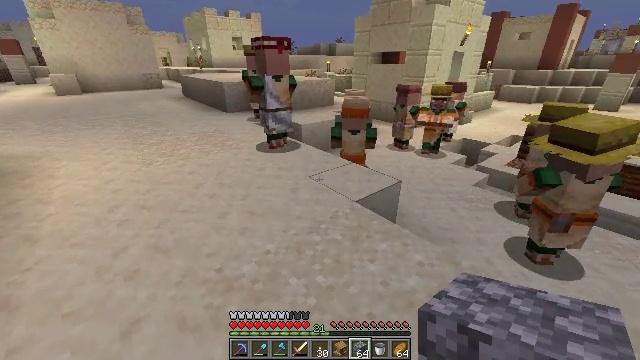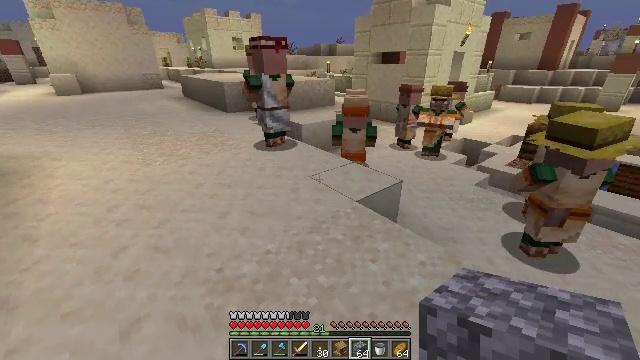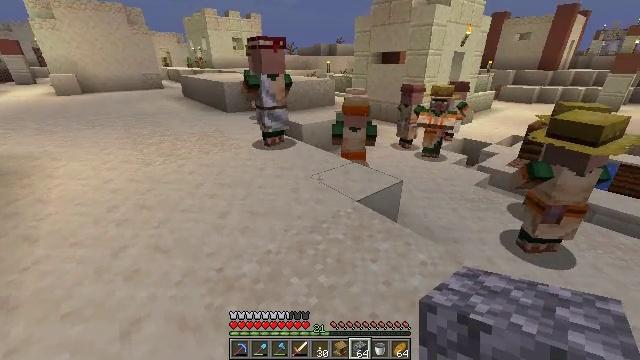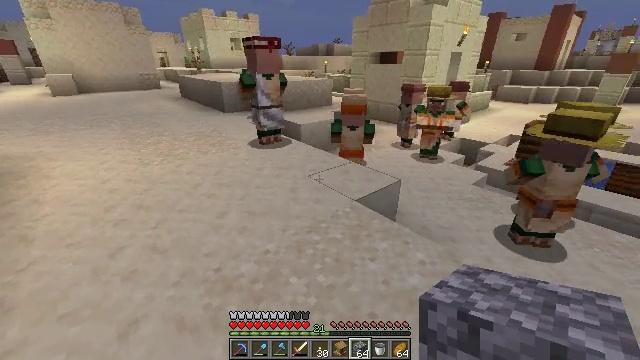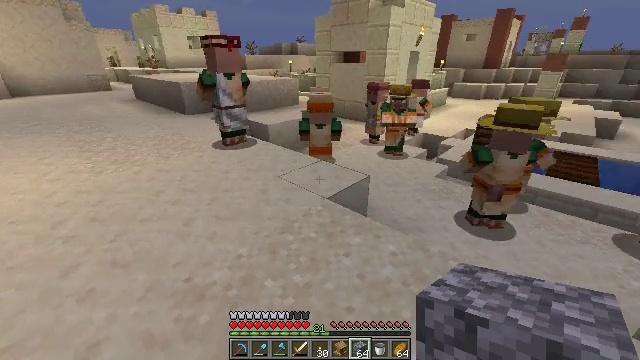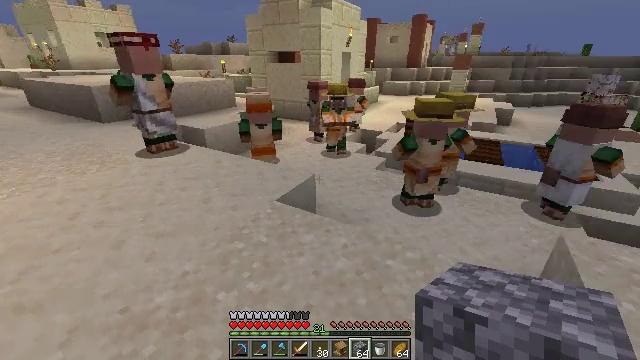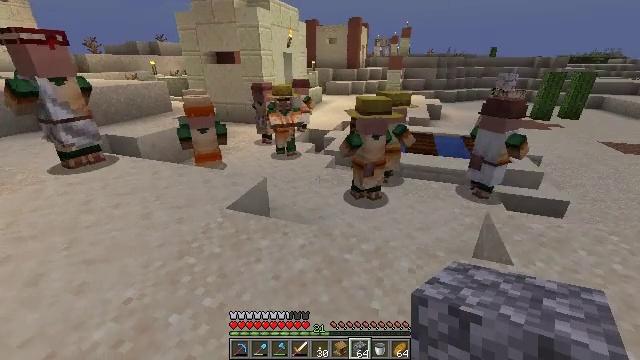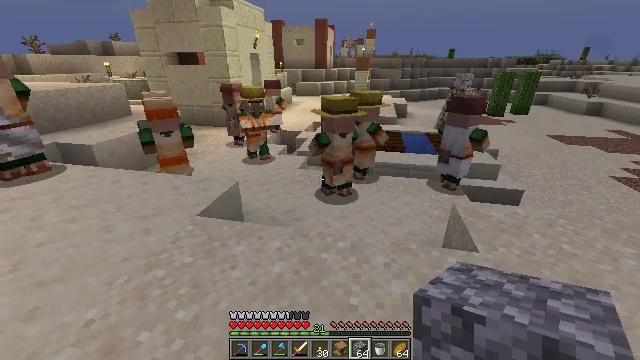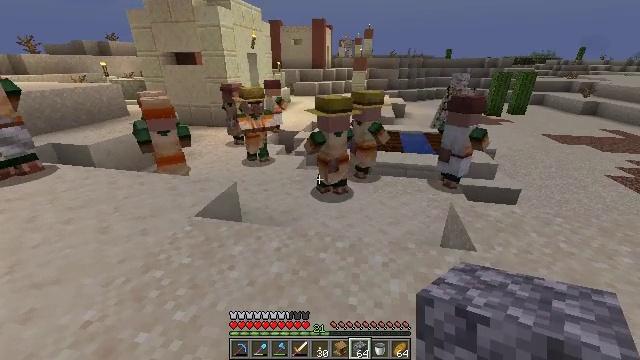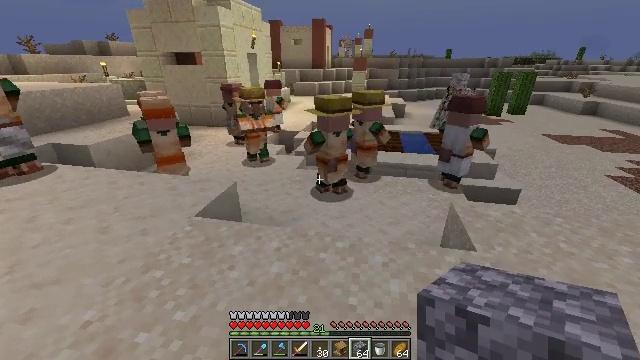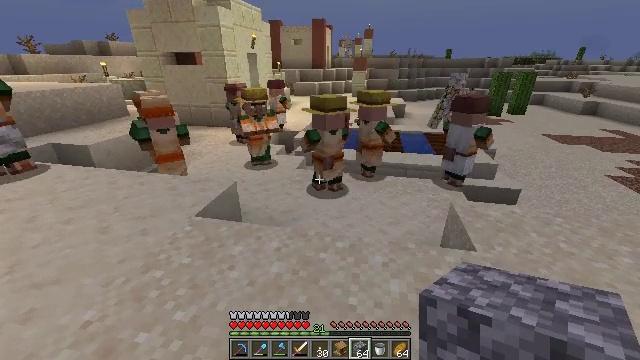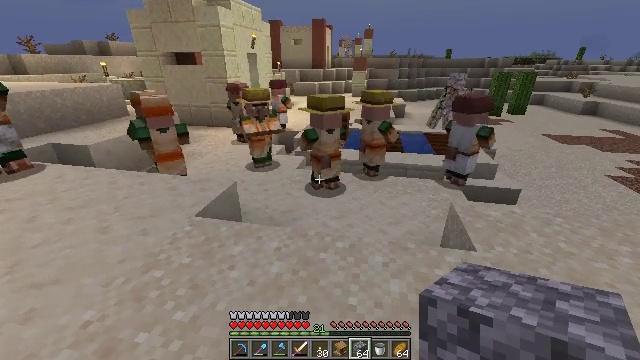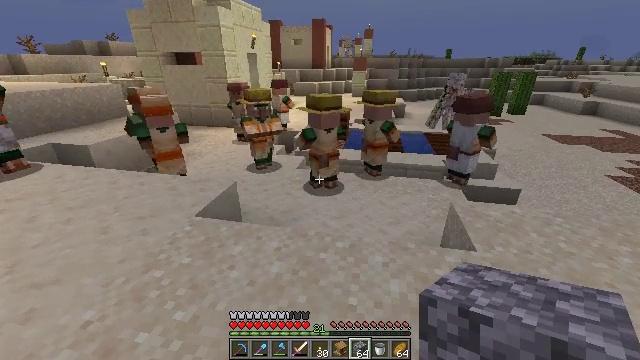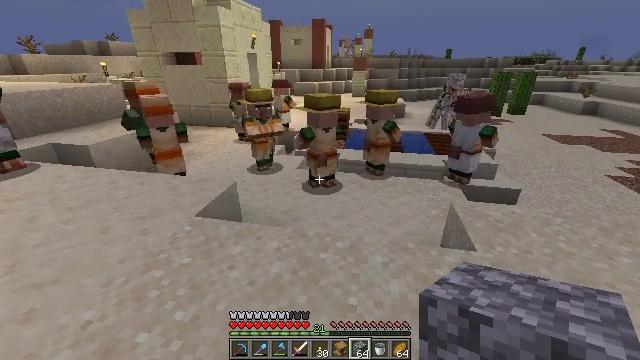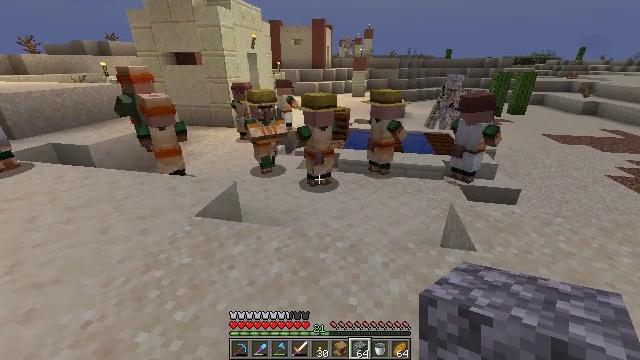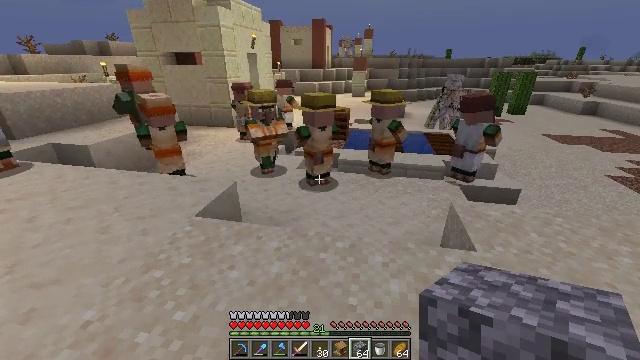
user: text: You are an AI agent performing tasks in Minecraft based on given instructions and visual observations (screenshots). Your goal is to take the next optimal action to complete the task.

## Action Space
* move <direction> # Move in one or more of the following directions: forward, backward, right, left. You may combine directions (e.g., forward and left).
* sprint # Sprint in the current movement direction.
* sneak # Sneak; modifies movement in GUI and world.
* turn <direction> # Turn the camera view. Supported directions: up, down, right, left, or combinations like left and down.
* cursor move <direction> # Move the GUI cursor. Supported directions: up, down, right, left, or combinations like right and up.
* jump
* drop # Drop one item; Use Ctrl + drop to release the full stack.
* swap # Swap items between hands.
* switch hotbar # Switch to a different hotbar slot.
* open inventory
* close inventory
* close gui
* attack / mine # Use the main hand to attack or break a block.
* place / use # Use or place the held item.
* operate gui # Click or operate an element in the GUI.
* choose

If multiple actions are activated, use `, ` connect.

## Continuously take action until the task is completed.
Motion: motion action
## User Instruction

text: Break the smooth sandstone to collect it.
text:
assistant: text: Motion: no_op
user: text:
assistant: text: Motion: no_op
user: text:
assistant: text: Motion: no_op
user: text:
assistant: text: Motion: turn right
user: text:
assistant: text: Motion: turn right
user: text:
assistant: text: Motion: turn right
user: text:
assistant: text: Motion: turn right
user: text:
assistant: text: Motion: no_op
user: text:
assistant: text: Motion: no_op
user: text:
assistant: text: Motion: no_op
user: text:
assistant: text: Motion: no_op
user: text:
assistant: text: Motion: no_op
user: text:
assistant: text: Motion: no_op
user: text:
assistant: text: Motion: no_op
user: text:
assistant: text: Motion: no_op
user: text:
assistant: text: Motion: no_op
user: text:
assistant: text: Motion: no_op
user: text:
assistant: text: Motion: no_op
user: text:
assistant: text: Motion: no_op
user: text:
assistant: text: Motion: no_op
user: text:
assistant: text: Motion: no_op
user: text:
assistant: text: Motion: no_op
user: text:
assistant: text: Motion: no_op
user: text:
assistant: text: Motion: no_op
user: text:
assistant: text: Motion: no_op
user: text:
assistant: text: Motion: turn left
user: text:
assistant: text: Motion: turn left
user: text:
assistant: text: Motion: turn left
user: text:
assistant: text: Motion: turn left
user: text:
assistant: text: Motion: no_op